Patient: sex M, age 34
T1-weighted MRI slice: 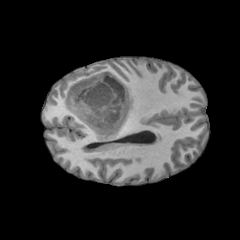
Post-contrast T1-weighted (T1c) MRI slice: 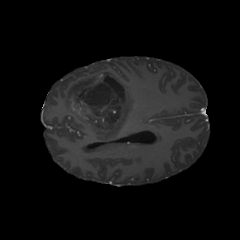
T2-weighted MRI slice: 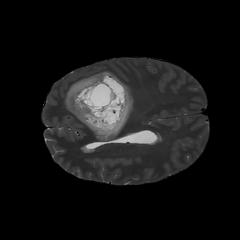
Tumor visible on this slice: yes
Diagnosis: Astrocytoma, IDH-mutant
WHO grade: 4